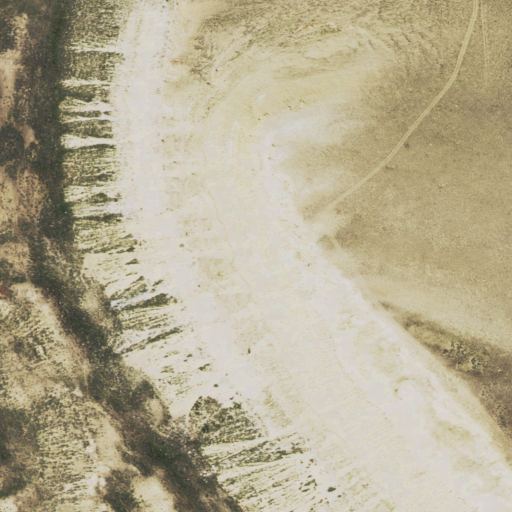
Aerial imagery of mountain in Wyoming named Sand Butte containing shrub, barren land, and evergreen forest